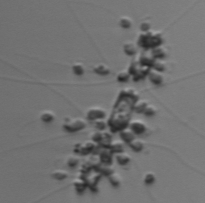
Label: Chaetoceros_didymus_TAG_external_flagellate